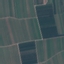
Land use / land cover class: PermanentCrop